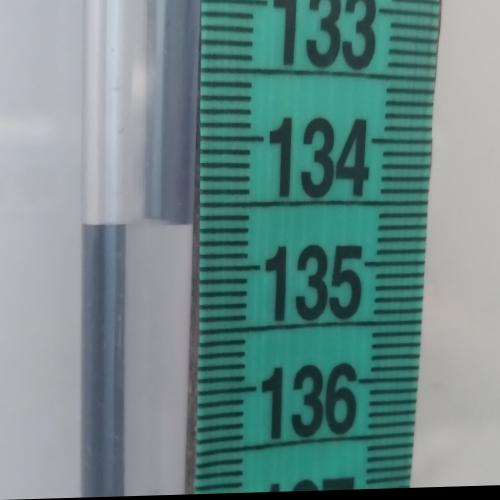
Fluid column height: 134.7 cm